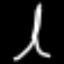
Label: The Eiffel Tower